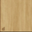
Piece: xx